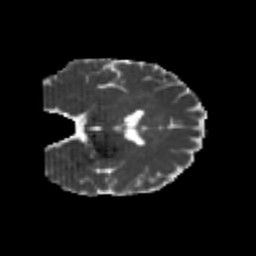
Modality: MD
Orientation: coronal
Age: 24
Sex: female
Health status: healthy
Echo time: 0.074 s